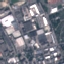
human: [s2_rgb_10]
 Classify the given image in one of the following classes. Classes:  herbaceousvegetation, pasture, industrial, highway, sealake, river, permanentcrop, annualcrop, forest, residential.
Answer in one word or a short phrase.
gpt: Industrial